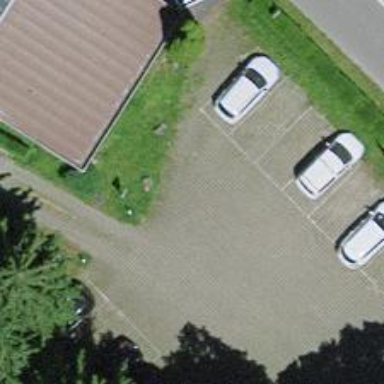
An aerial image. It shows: Car-sharing service available at this location.